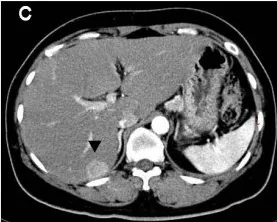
(C) Dynamic CT scan shows enhancement of the nodule in the arterial phase (arrowheads).
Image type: radiology (ct)